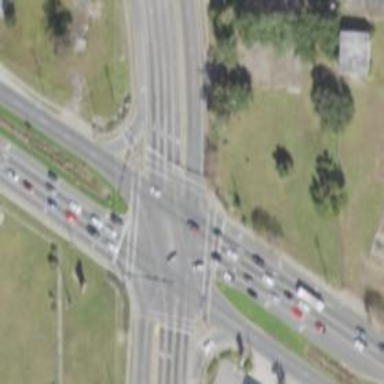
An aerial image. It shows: Tertiary link road.